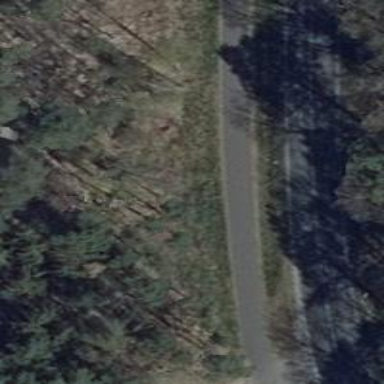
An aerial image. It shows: Asphalt sidewalk along the footway.